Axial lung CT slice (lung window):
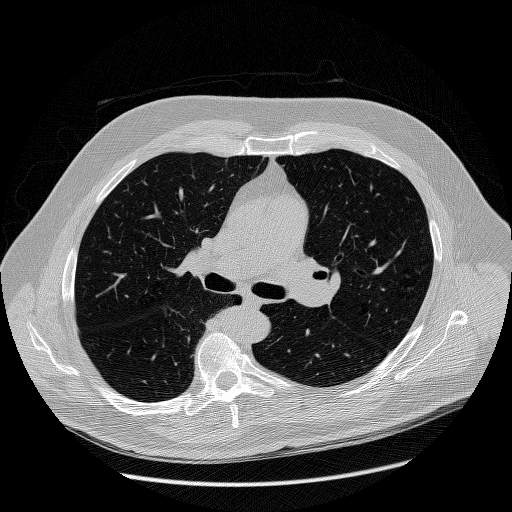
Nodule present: no